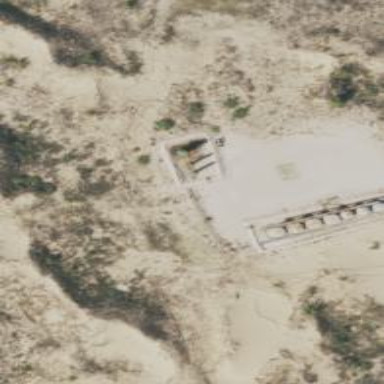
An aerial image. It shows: Storage tank with man-made structure.